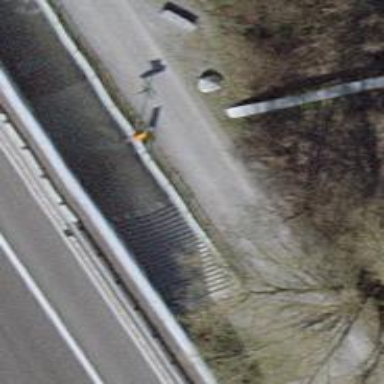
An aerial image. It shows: Footway with concrete surface.